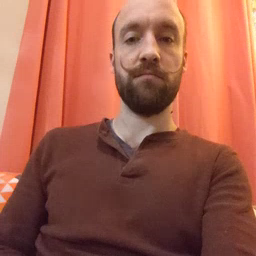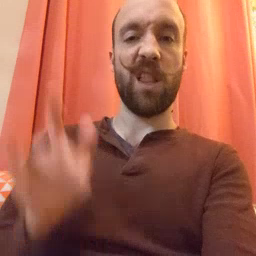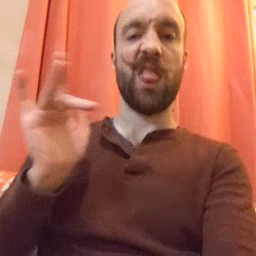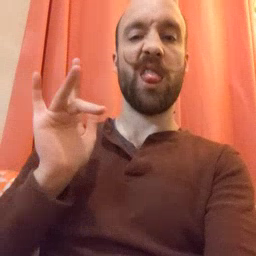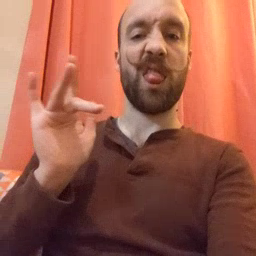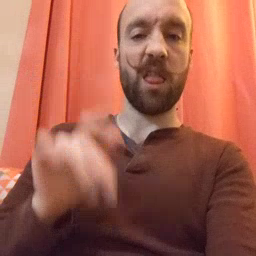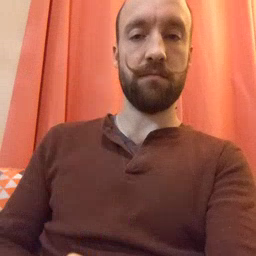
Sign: yucky